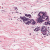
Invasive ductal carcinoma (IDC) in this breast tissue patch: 0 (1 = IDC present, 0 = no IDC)